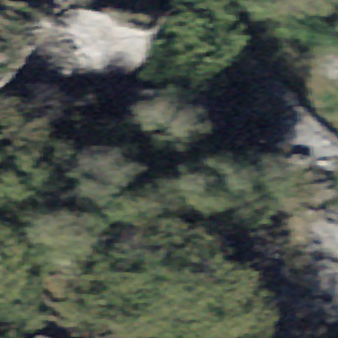
Label: bouldering_area